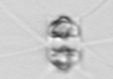
Label: Chaetoceros_didymus